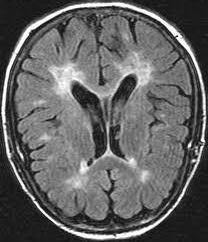
Label: notumor